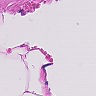
Metastatic tissue present: no